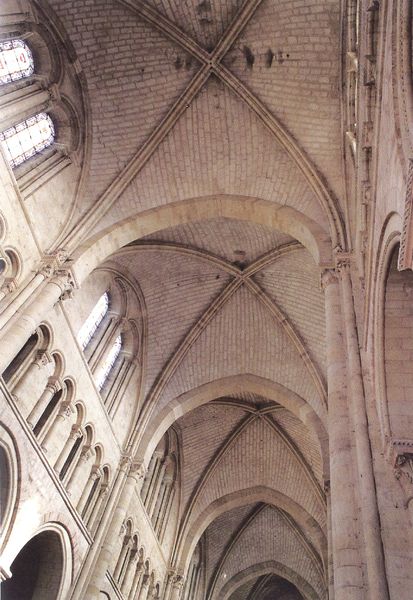
Titel: Gewölbe des Langhauses der Kathedrale St. Julien in Le Mans
Standort: Le Mans (EU - F)
Schlagwörter: kirche, kuppel, hoch